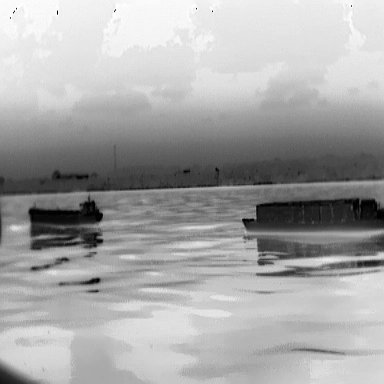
There are two objects shown in the infrared image, including a fishing_boat, and a liner.